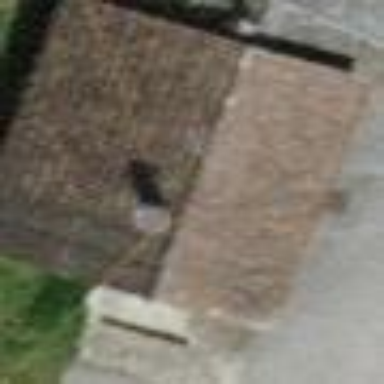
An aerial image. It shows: Shed.